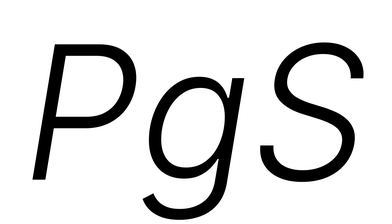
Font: Inter-Italic_Light_Italic